Question: Count the number of objects in the diagram.
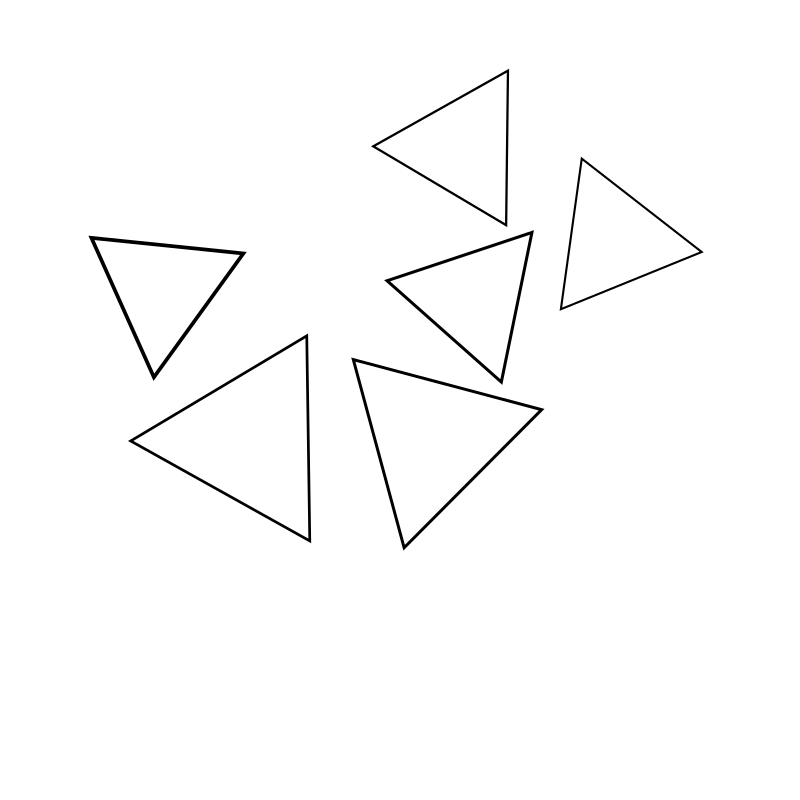
Answer: 6